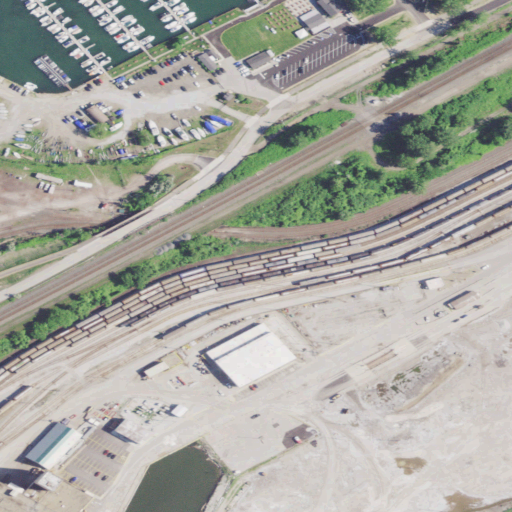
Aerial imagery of island in Ohio named Whiskey Island containing high intensity development, medium intensity development, barren land, and low intensity development